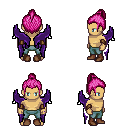
a pixel art fantasy rpg character, male body template, human, tanned skin, purple wings, teal pants, pink short topknot hairstyle, cloth bracers, brown shoes, four views (front, back, left, right), 2x2 character sprite sheet, small pixel art, hard edges, no anti-aliasing